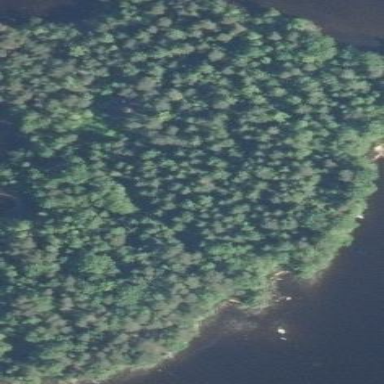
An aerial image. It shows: Forest area.